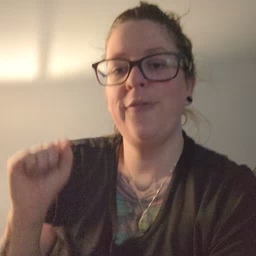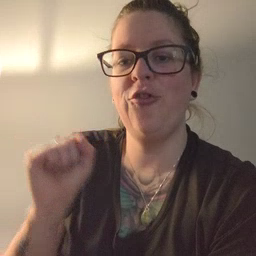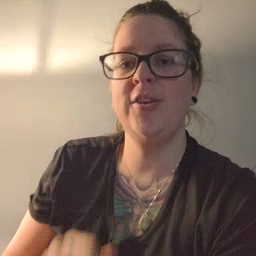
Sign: refrigerator